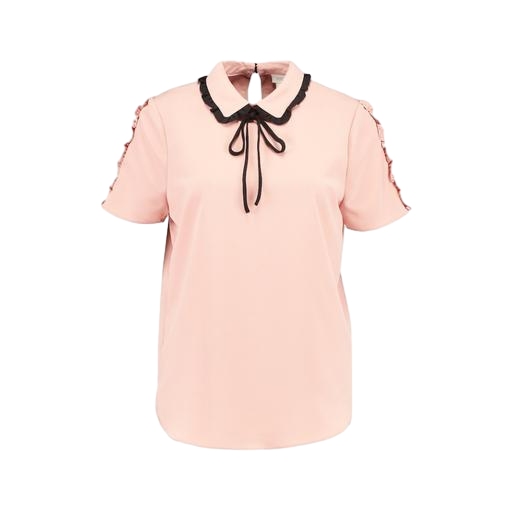
pink ruffled short-sleeve blouse, pink maternity top contrast scallop collar, pink donna short-sleeve blouse, white background